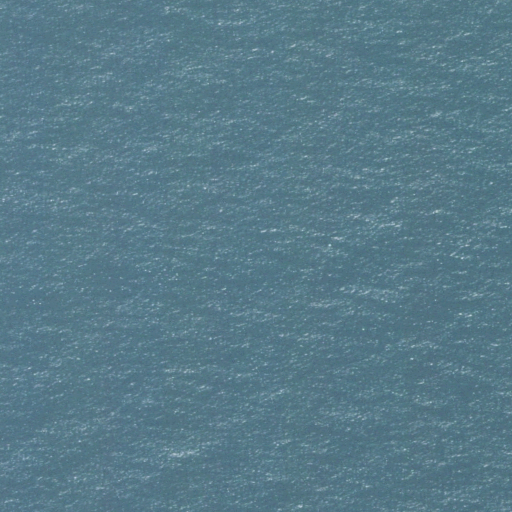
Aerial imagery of bench in Rhode Island named Elisha Ledge containing only open water